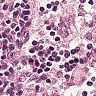
Metastatic tissue present: no